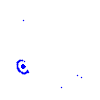
Particle: electron